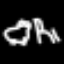
Label: frog